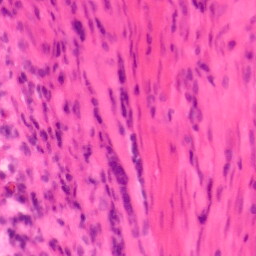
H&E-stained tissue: Colon